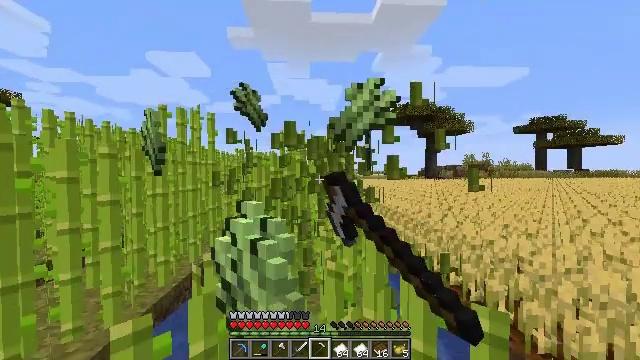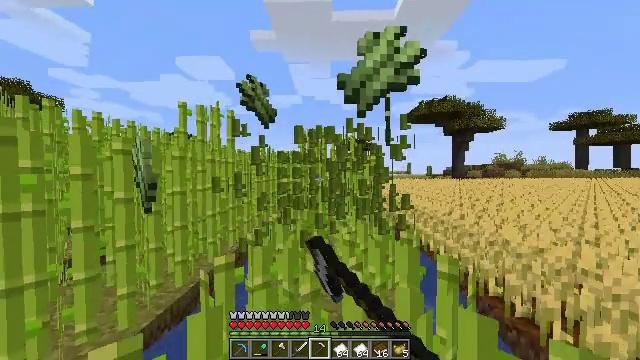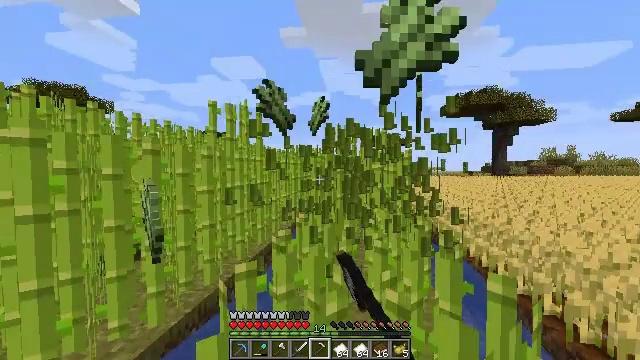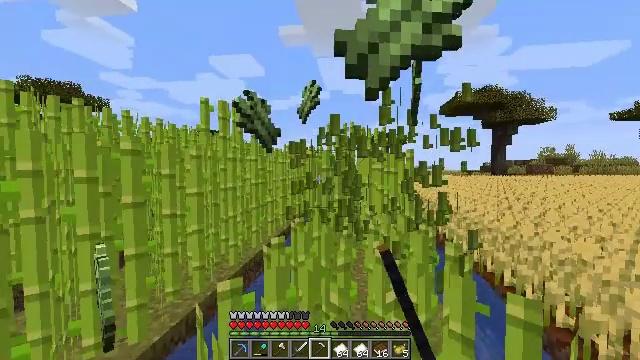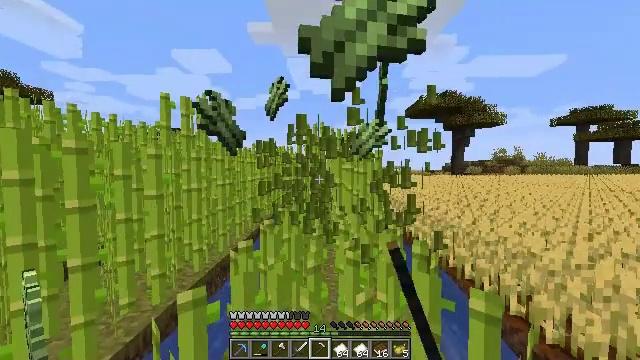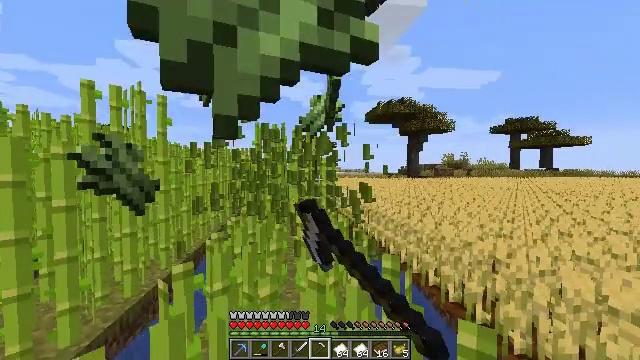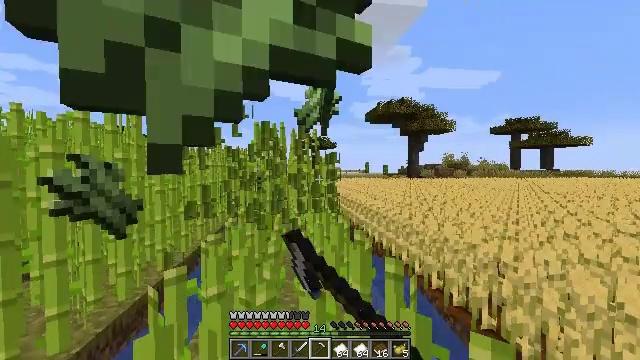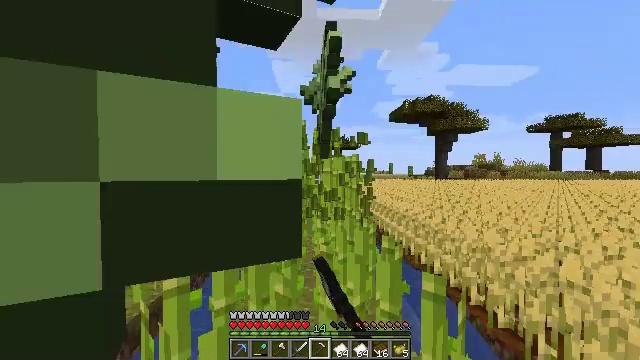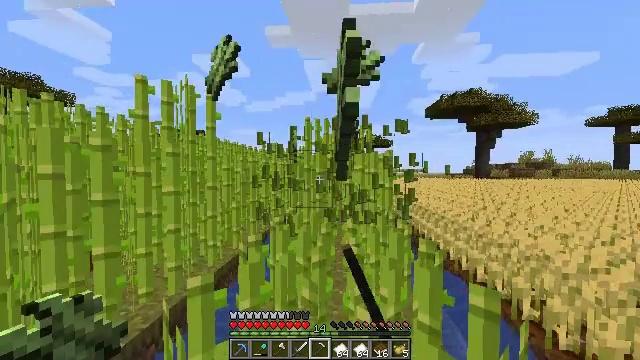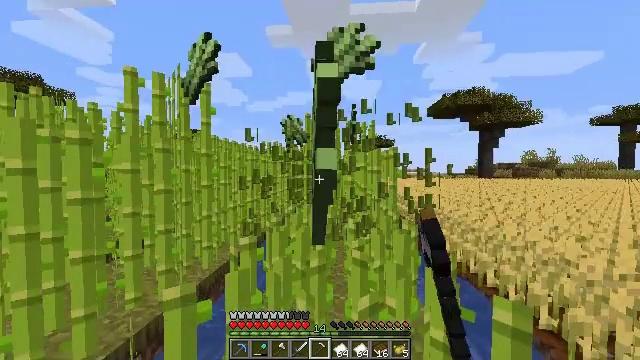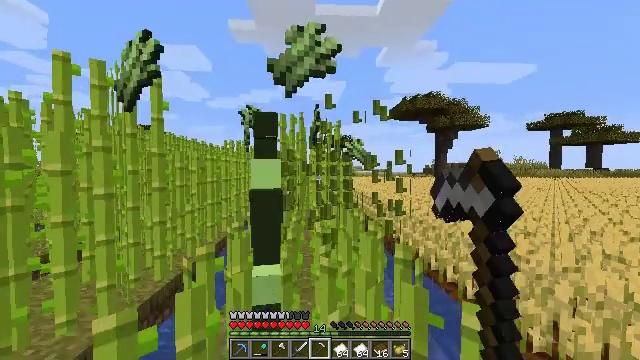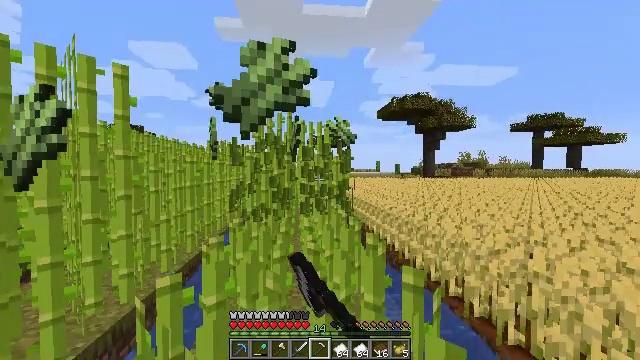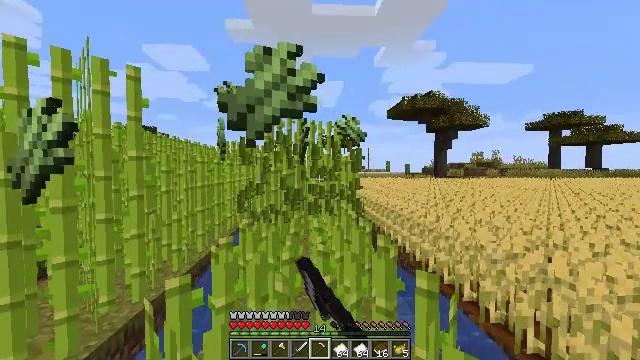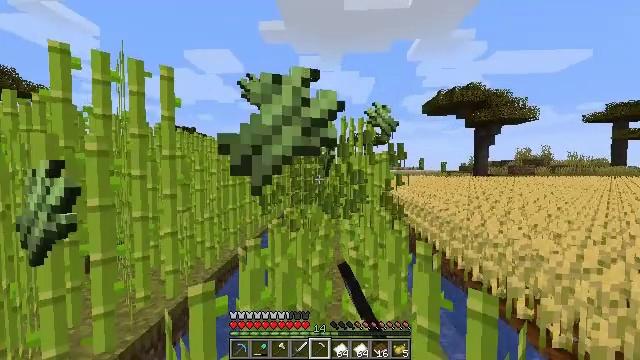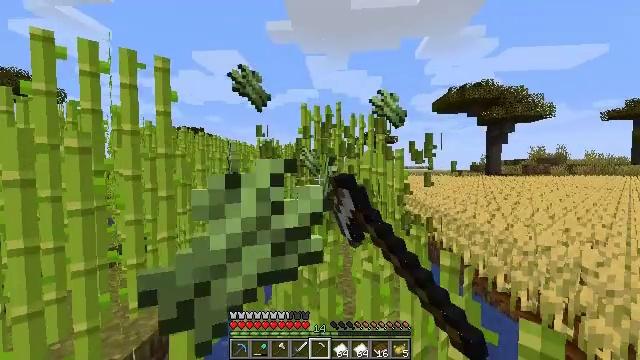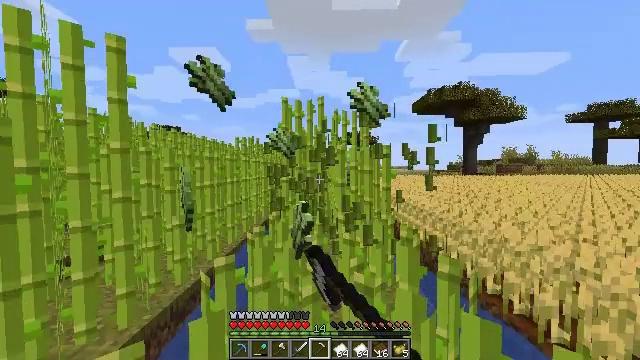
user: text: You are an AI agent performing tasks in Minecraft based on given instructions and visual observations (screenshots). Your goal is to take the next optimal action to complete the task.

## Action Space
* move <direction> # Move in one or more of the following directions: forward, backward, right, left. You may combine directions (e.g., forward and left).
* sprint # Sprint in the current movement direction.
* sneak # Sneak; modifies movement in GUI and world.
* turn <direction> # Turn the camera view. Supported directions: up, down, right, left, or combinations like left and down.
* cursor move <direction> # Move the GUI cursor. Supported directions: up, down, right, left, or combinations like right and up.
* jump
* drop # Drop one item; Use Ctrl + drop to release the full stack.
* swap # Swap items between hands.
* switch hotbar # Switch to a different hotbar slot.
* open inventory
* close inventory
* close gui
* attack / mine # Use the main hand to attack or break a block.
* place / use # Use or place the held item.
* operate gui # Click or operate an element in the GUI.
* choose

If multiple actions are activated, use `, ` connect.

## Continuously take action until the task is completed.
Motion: motion action
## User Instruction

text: Collect sugar cane near water sources.
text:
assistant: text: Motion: move forward, turn left, attack / mine
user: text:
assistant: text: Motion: move forward, turn left, attack / mine
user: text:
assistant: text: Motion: move forward, attack / mine
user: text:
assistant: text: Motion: move forward, turn right, attack / mine
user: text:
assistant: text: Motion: move forward, turn right, attack / mine
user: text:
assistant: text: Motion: move forward, attack / mine
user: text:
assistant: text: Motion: move forward, turn left, attack / mine
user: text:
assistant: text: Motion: move forward, turn left, attack / mine
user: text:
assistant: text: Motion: move forward, attack / mine
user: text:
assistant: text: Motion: move forward, turn right, attack / mine
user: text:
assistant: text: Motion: move forward, turn right, attack / mine
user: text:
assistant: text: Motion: move forward, turn left, attack / mine
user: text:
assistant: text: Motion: move forward, turn left, attack / mine
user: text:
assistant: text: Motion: move forward, turn left, attack / mine
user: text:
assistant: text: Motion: move forward, turn right, attack / mine
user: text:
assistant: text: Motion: move forward, turn right, attack / mine
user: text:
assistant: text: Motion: move forward, attack / mine
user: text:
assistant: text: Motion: move forward, turn left, attack / mine
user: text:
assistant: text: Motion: move forward and move left, turn left, attack / mine
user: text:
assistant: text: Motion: move forward and move left, turn right, attack / mine
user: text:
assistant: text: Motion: move forward and move left, turn right, attack / mine
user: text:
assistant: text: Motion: move forward, turn right, attack / mine
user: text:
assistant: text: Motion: move forward, turn left, attack / mine
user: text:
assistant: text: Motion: move forward, turn left, attack / mine
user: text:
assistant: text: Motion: move forward, attack / mine
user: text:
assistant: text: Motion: move forward, turn right, attack / mine
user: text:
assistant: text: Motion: move forward, turn right, attack / mine
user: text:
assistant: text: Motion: move forward, attack / mine
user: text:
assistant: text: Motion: move forward, turn left, attack / mine
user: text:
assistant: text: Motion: move forward, turn left, attack / mine